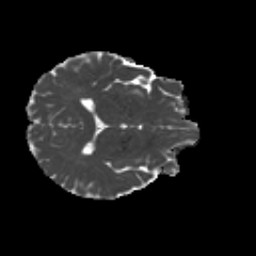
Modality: MD
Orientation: axial
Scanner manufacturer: siemens
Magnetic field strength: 3 T
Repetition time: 4.16 s
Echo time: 0.0806 s